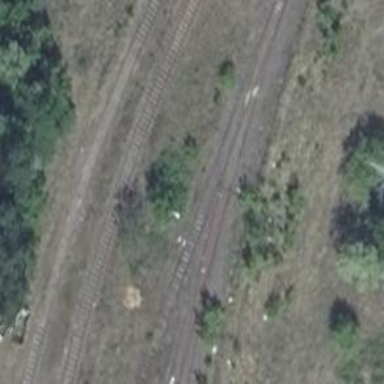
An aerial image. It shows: Abandoned railway.